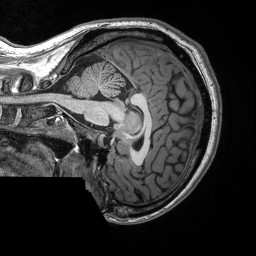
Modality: T1w
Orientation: sagittal
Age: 26
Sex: male